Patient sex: M
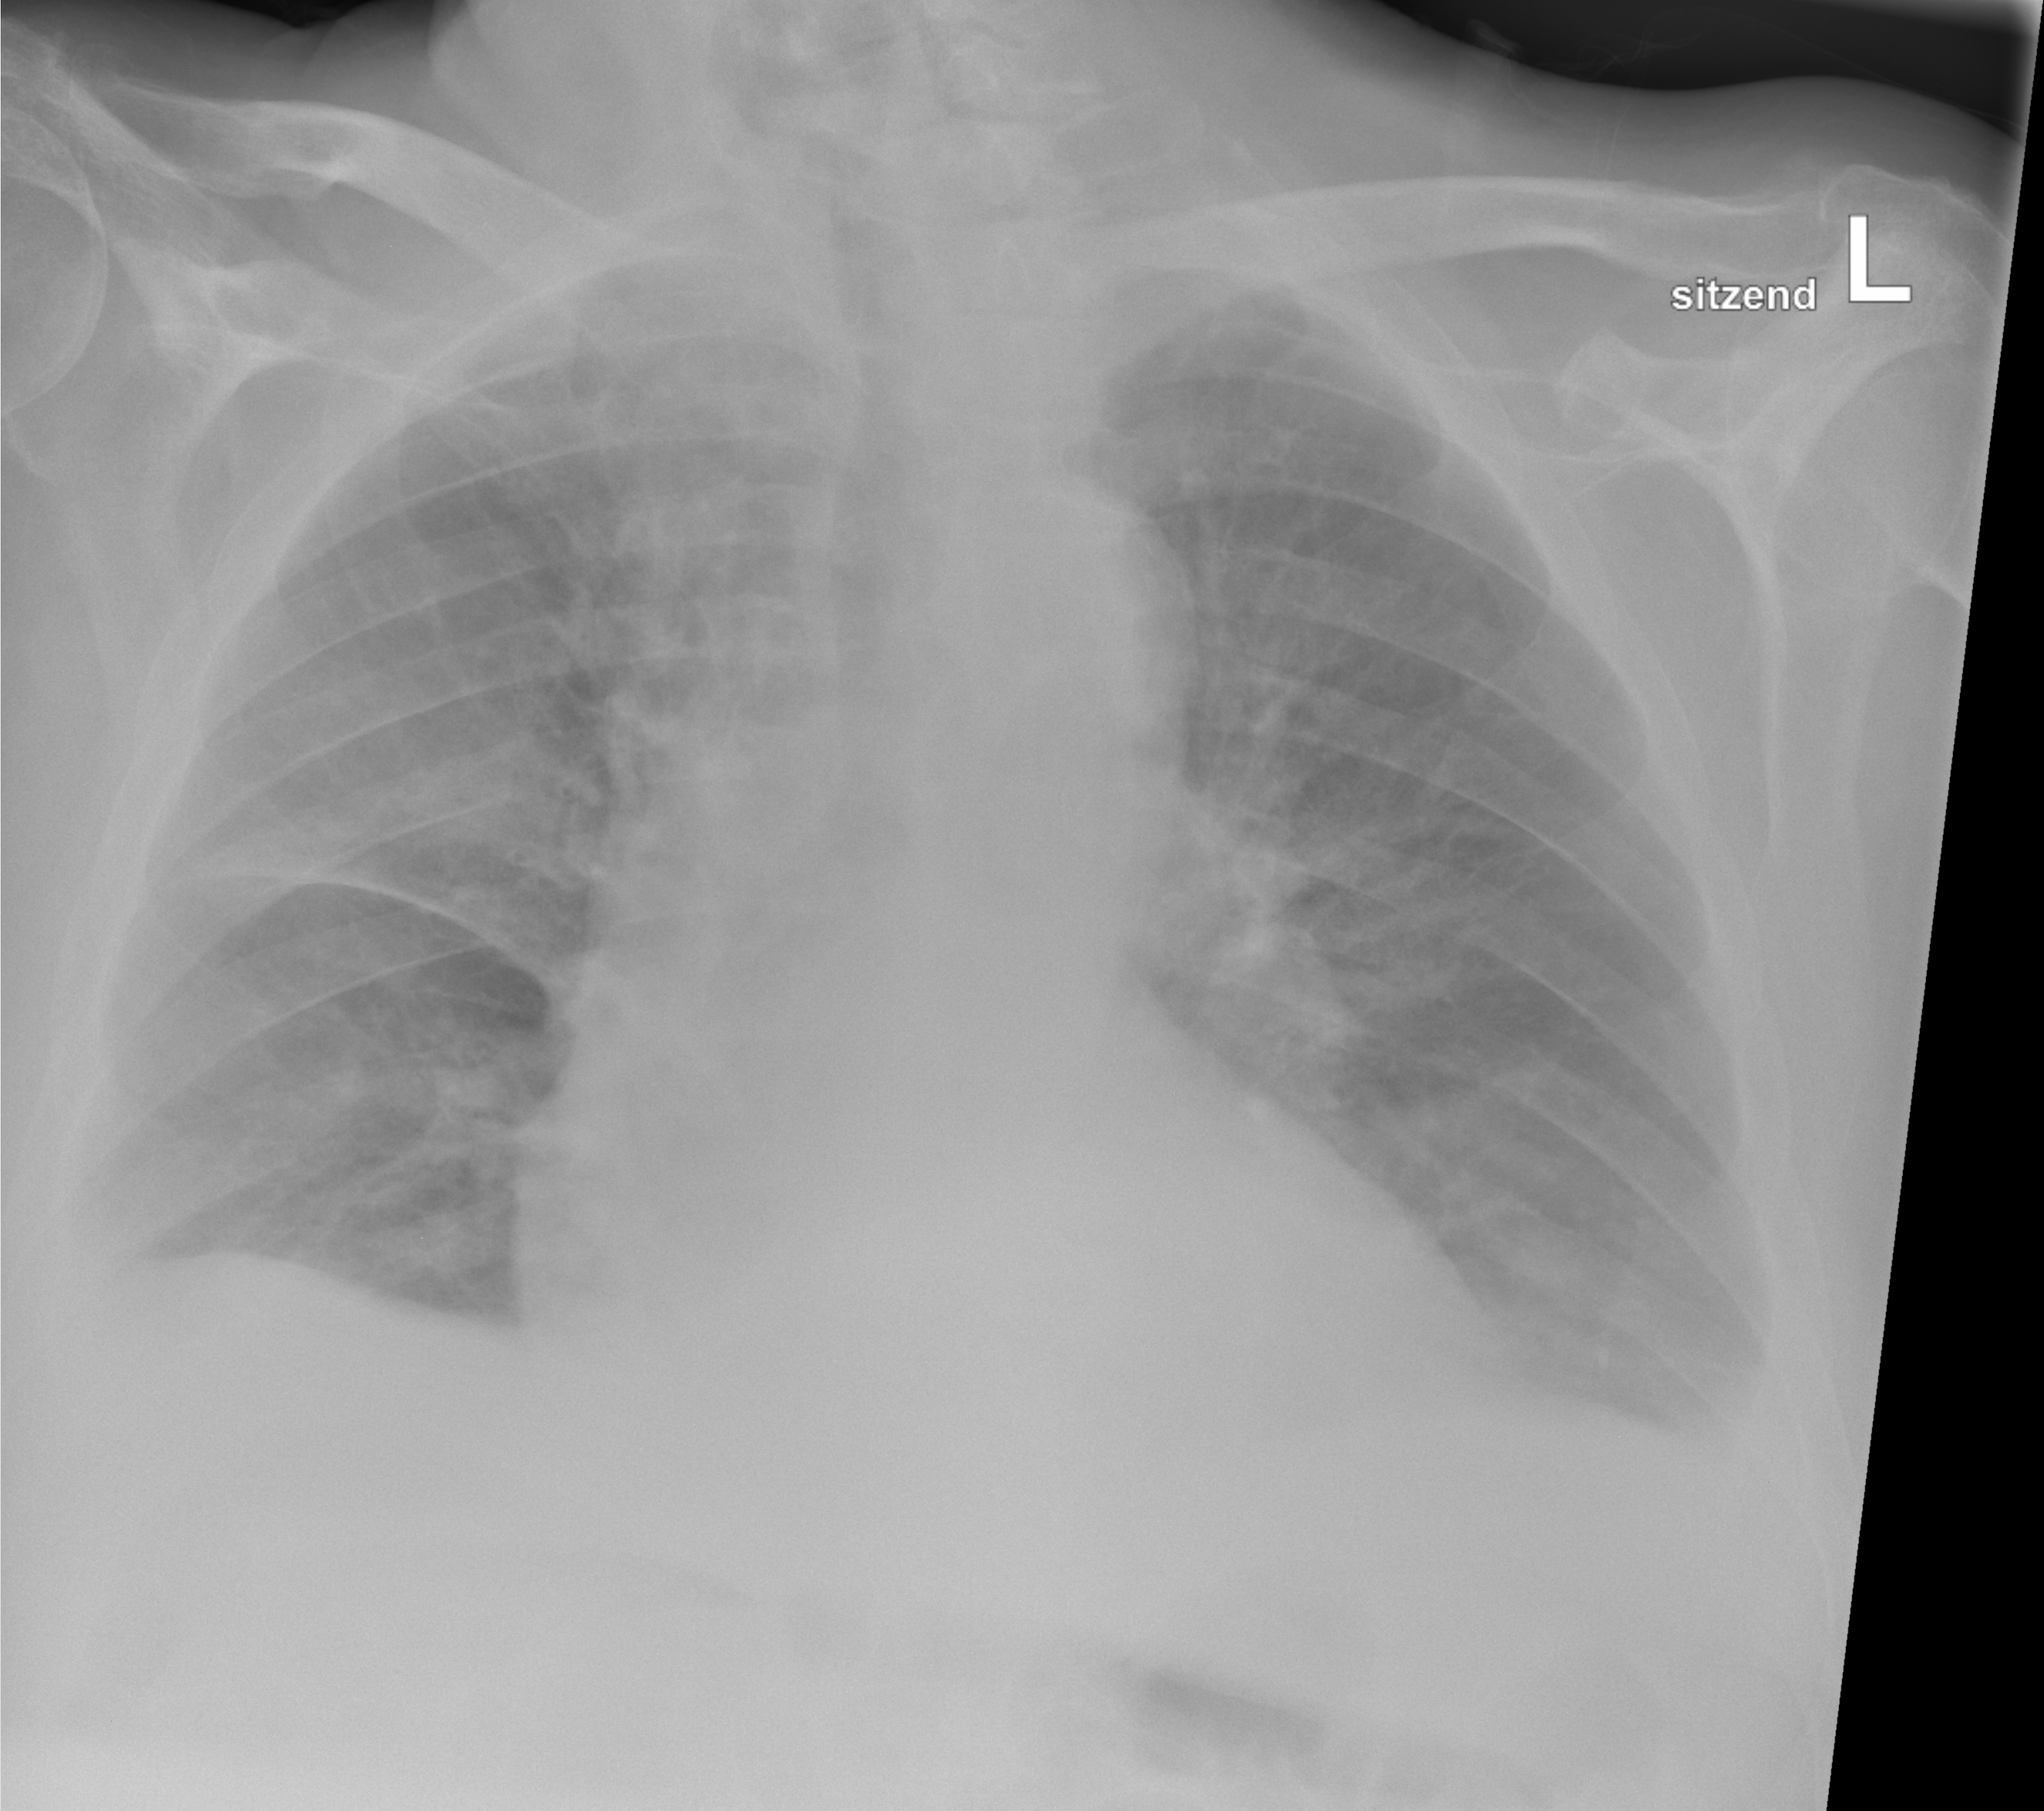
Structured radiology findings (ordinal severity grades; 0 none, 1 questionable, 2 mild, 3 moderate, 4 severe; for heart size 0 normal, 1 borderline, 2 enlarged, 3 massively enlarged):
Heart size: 2
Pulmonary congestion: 2
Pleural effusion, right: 2
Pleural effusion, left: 2
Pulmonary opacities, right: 2
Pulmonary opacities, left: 2
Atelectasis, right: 2
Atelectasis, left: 2